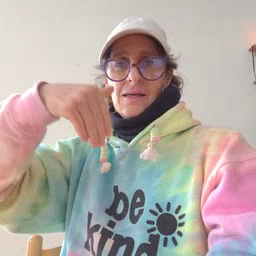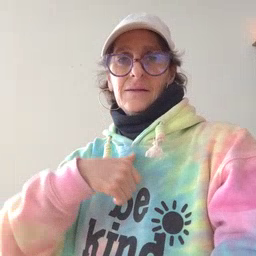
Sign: night